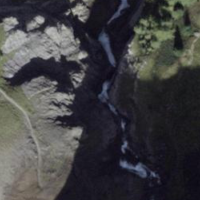
EUNIS habitat code: 23
Species observed at this site:
Parnassia palustris
Hedysarum hedysaroides